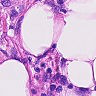
Metastatic tissue present: yes